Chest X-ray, PA view. Patient: 26 years old, sex F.
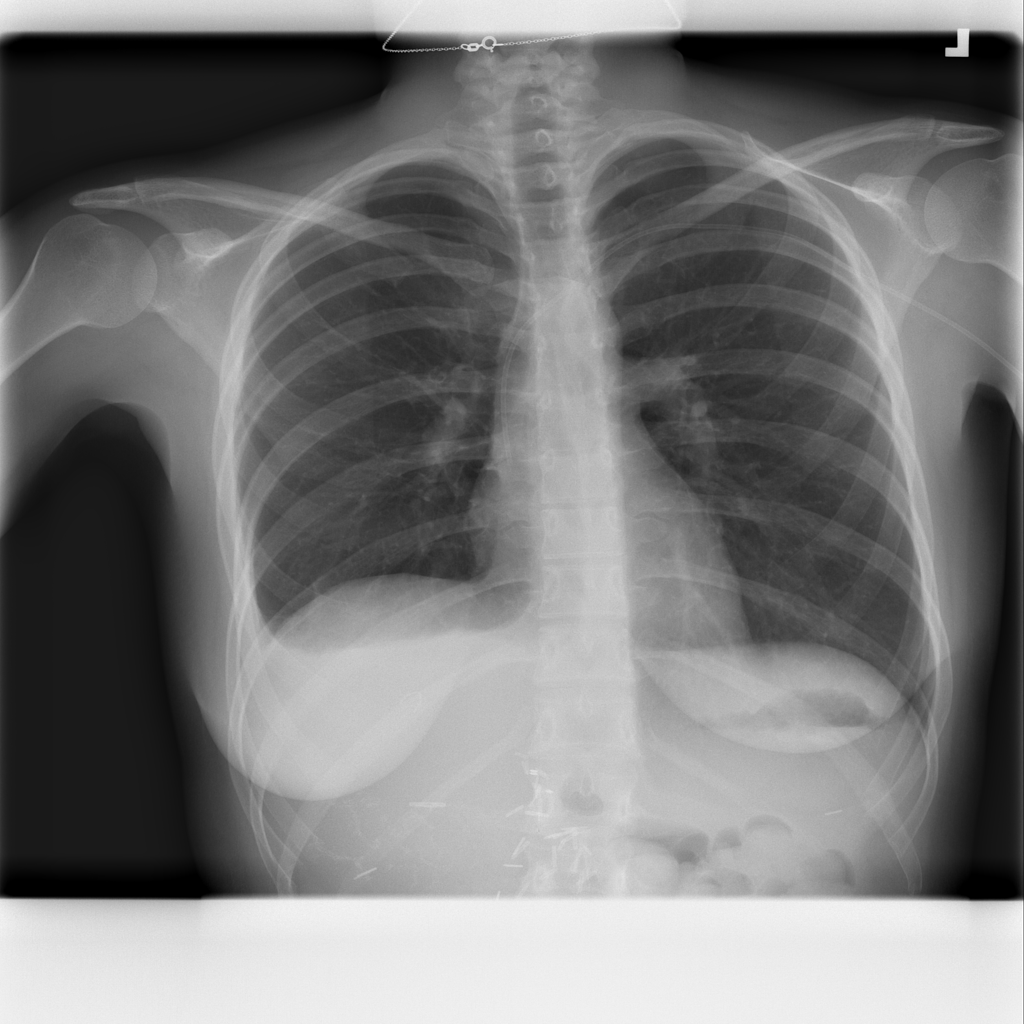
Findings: Effusion